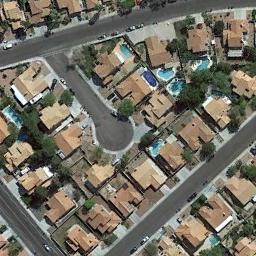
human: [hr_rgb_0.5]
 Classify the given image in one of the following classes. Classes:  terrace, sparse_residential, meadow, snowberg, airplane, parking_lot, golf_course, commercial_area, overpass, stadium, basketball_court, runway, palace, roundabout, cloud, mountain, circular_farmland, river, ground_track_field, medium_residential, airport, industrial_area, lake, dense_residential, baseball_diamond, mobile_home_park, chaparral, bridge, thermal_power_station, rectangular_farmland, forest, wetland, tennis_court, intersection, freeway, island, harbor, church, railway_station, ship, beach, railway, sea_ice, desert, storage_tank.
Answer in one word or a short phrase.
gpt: dense_residential